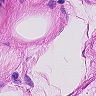
Metastatic tissue present: no